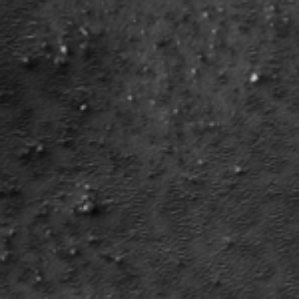
Label: frost